Question: My image works locally, but I pushed it to heroku and it's not appearing.
A few other ones didn't appear either, but I fixed that issue (it was due to capitalization of the .png titles and HTML files). However, the syntax is perfectly fine here.
'''
<img class="thumbnail" src="images/logo_instagram.png" alt="">
'''
The path is images/logo_instagram.png

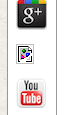
Answer: For some reason, even after several pushes to git, renaming the logo_Instagram.png(capitalized) will not downcase and show up in git downcased, so I went to my pages and edited the source to retrieve the file from logo_Instagram(capitalized) instead to sidestep the situation, and now it appears.